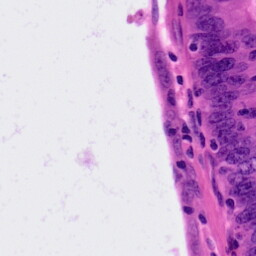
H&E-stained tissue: Colon